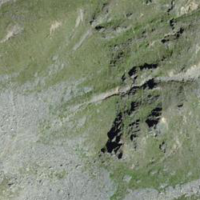
EUNIS habitat code: 31
Species observed at this site:
Primula hirsuta